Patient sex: F
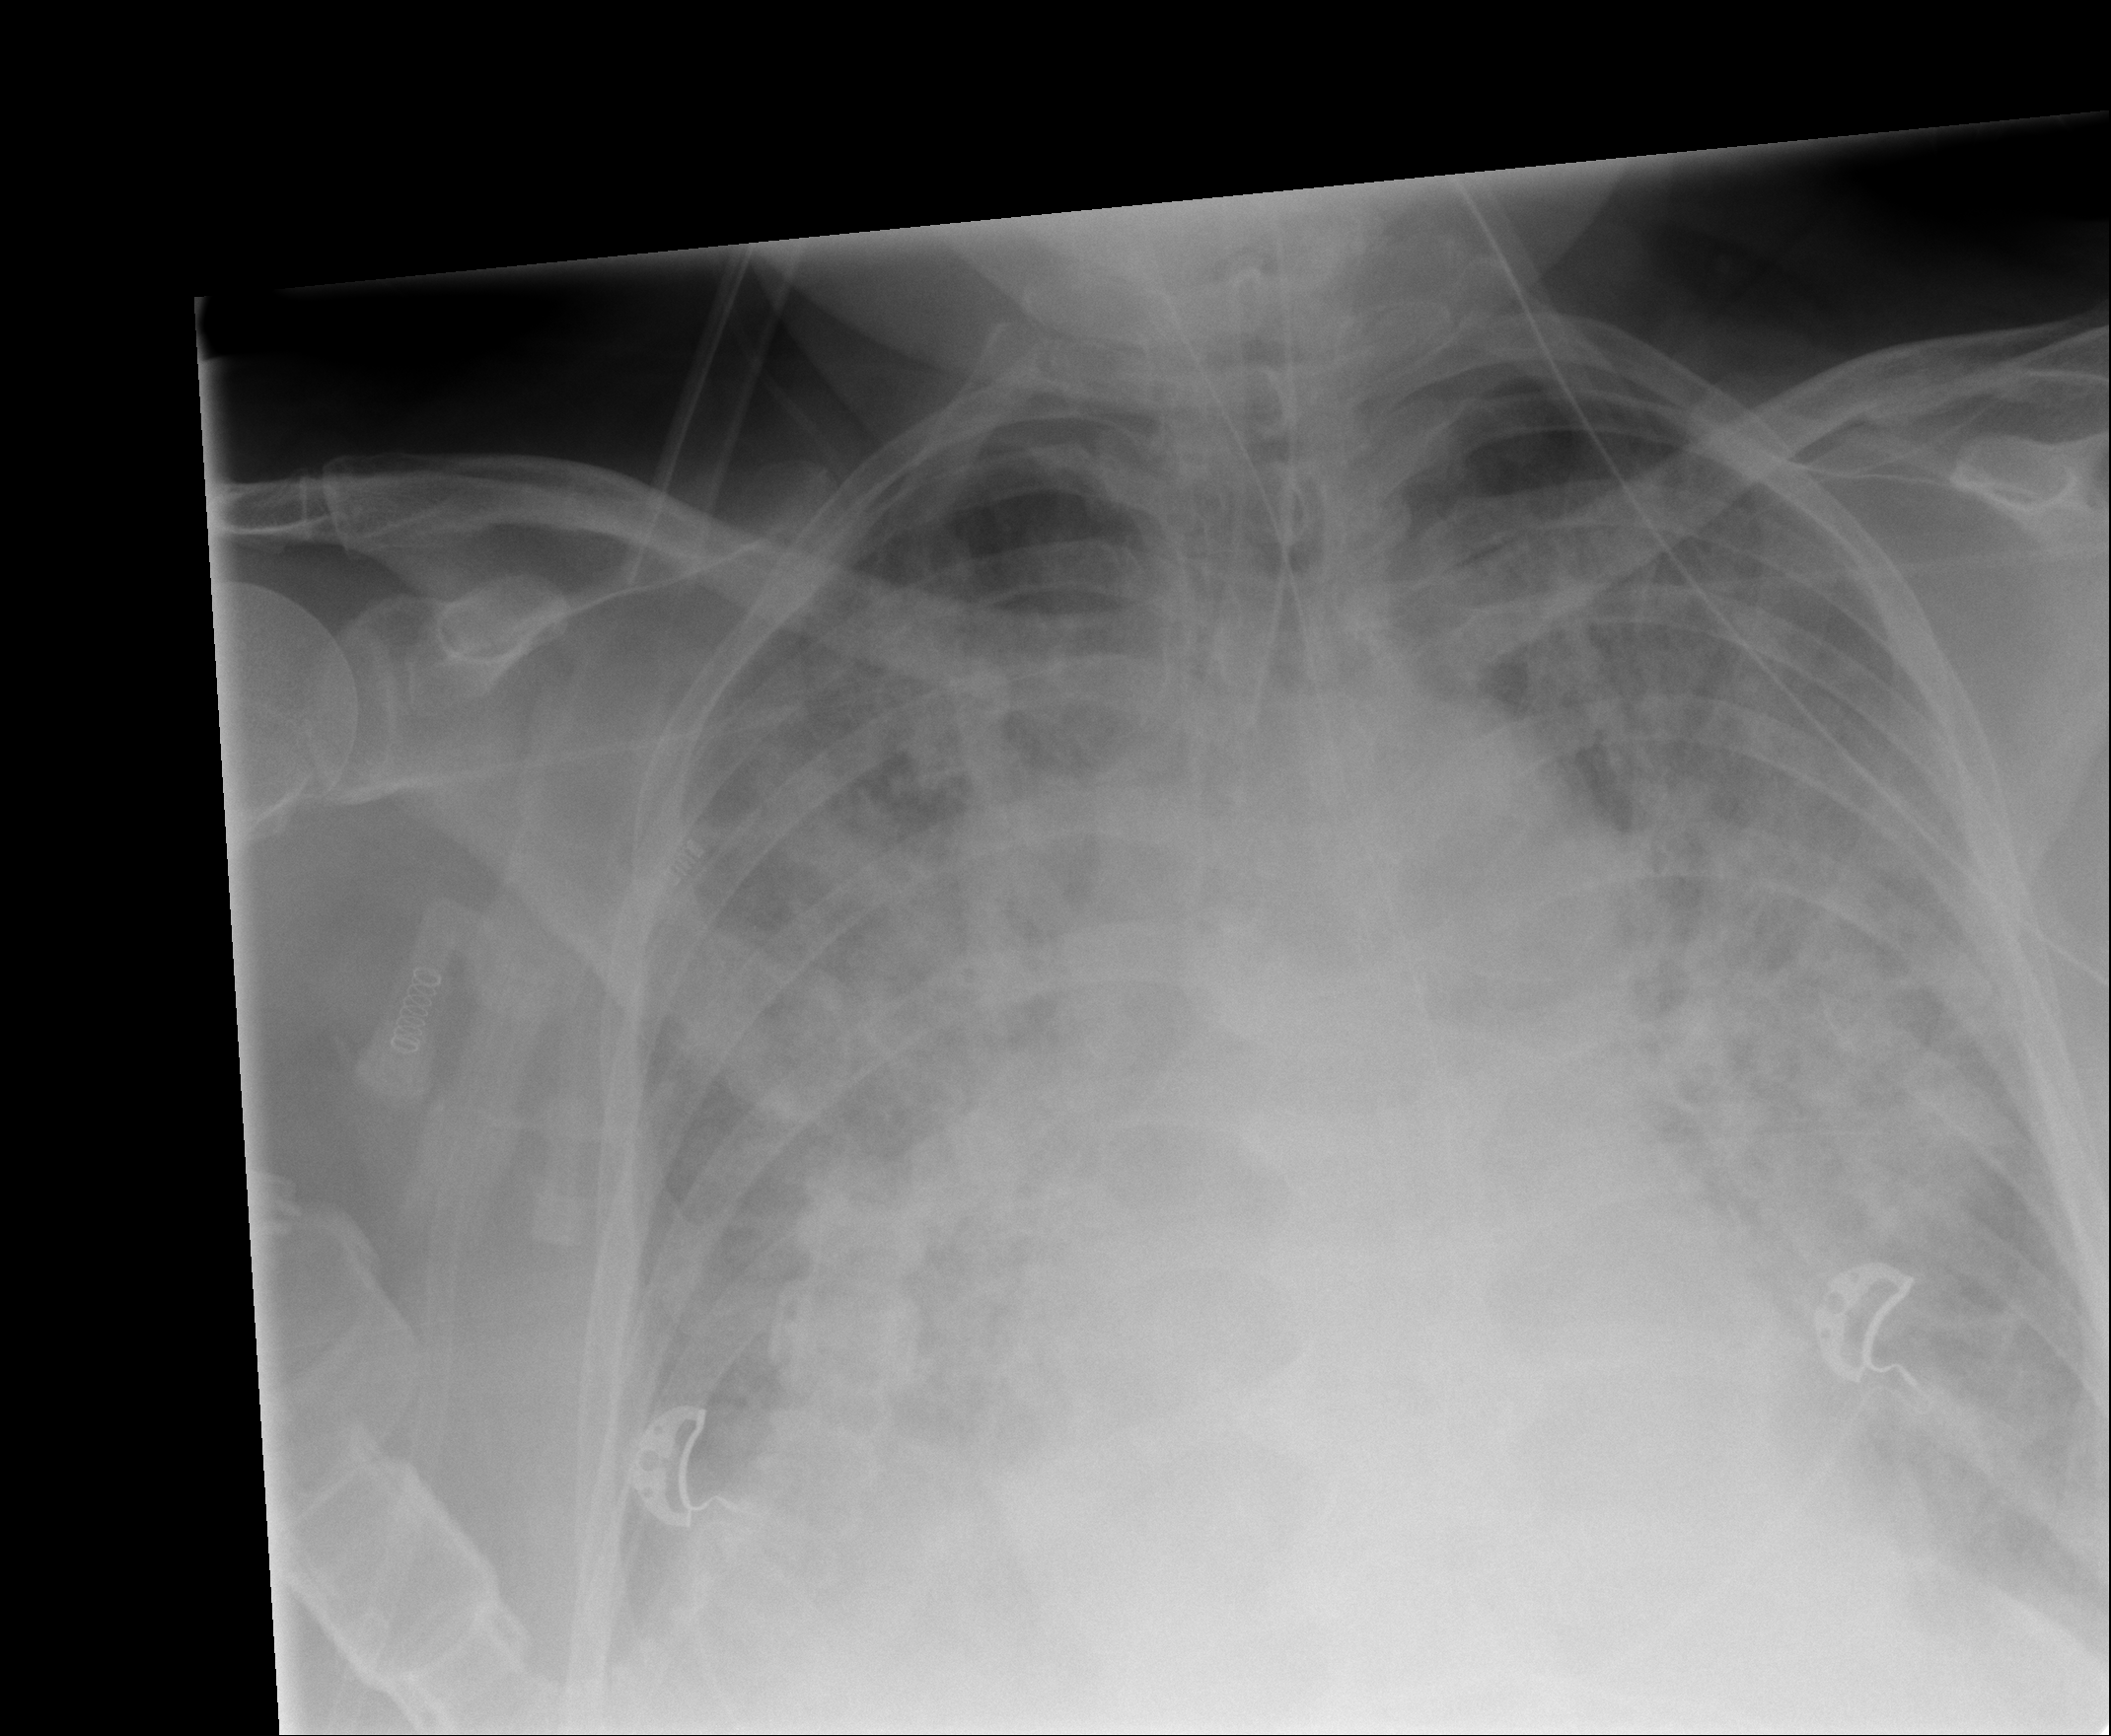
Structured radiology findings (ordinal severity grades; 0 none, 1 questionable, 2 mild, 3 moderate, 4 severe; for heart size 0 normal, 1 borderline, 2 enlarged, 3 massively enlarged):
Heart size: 2
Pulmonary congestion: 4
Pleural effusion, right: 2
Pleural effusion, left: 2
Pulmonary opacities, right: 4
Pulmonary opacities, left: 4
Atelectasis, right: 3
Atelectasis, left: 3